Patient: sex F, age 62
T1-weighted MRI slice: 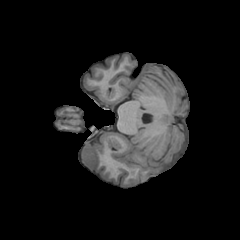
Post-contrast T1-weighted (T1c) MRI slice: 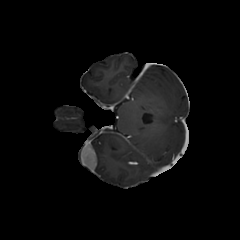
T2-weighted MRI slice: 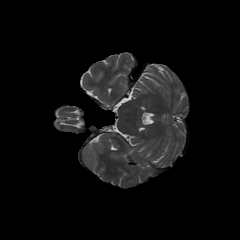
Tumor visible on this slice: no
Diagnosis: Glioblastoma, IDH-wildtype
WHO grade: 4